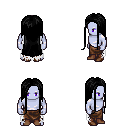
a pixel art fantasy rpg character, male body template, dark elf, purple skin, white tattered cape, robe skirt, black extra-long hairstyle, brown shoes, four views (front, back, left, right), 2x2 character sprite sheet, small pixel art, hard edges, no anti-aliasing